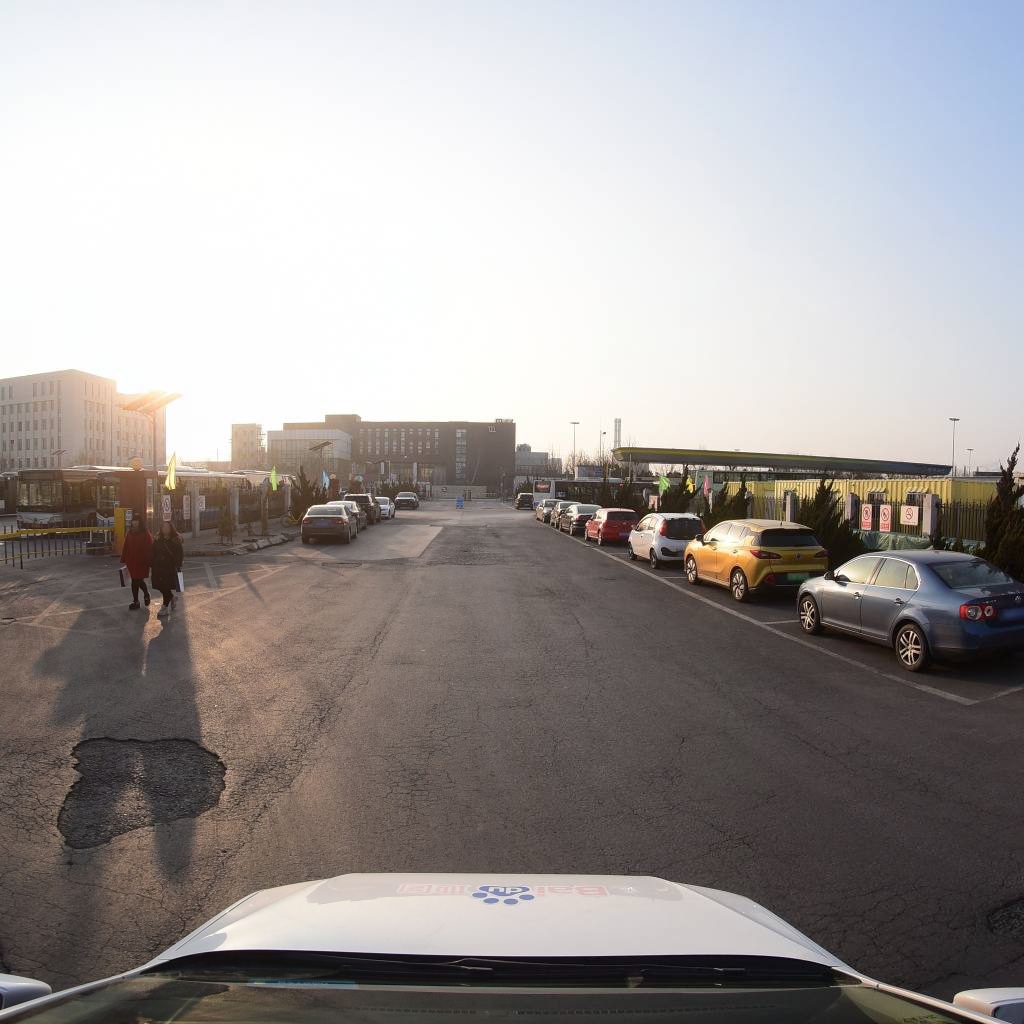
Region: Fengtai
Road damage annotations: alligator crack, pothole, pothole